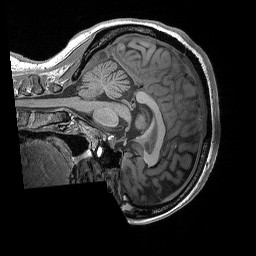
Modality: T1w
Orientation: sagittal
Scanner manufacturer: siemens
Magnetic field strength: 3 T
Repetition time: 2.3 s
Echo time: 0.00298 s